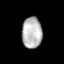
Tissue: lung
Cell type: Endothelial cells
Senescence score: 0.652
Nuclear area (px): 610
Mean DAPI intensity: 184.157